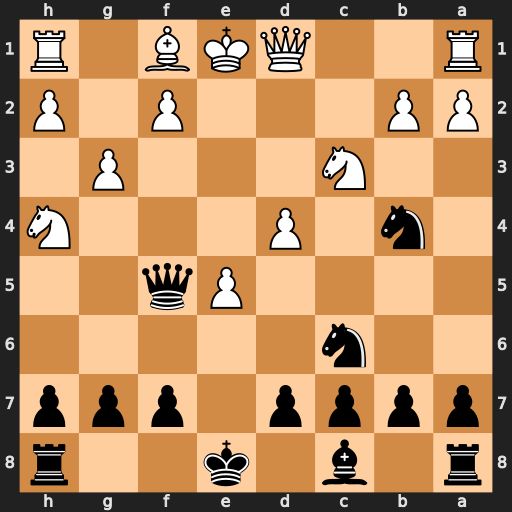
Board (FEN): r1b1k2r/pppp1ppp/2n5/4Pq2/1n1P3N/2N3P1/PP3P1P/R2QKB1R
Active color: b
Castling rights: KQkq
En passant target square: -
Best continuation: Nc2+ Kd2 Qxf2+ Qe2 Qxe2+